Question: This might sound a little vague, but I'm looking to place a variable from a MySQL database inside a line of HTML. Currently it looks like this:
.
Below is the code I am using.
Thanks!
'''
echo "<table border='1'>";
echo "<tr> <th>Helo</th> <th>Class</th> <th>Need</th> </tr>";
// keeps getting the next row until there are no more to get
while($row = mysql_fetch_array( $result )) {
// Print out the contents of each row into a table
echo "<tr><td>";
echo $row['Icon'];
echo "</td><td>";
echo $row['Class'];
echo "</td><td>";
echo $row['Need'];
echo "</td></tr>";
}
echo "</table>";
?>
'''
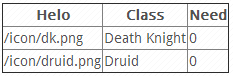
Answer: Try:
'''
echo '<img src="'.$row['Helo'].'" title="'.$row['Class'].'">';
'''